Question: How can I make a navigation menu in Windows 8 with header menus and section labels like the picture below using XAML?

Picture taken from: <URL>
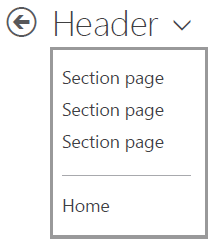
Answer: It wasn't possible...
July 6, 2012.
and I can't find any way in RC either,
...but check out the best solution from Karl Ots with a full sample code for download <URL>
---
Have a unfinished sample fully (I hope!) commented in the XAML & CS files for download at:
<URL>
It's not the prettiest code I'm sure, just hope it helps a little.